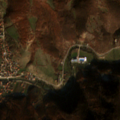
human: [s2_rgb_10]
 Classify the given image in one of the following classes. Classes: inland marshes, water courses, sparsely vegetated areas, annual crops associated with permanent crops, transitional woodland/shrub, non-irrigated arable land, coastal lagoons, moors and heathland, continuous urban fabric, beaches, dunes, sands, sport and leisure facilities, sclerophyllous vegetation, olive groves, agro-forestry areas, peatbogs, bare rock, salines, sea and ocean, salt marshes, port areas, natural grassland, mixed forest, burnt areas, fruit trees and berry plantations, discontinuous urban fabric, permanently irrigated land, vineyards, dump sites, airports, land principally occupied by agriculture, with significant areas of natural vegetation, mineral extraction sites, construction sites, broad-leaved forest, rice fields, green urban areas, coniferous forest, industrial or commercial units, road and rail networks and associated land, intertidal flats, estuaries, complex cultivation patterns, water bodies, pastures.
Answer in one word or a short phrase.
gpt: discontinuous urban fabric, broad-leaved forest, transitional woodland/shrub